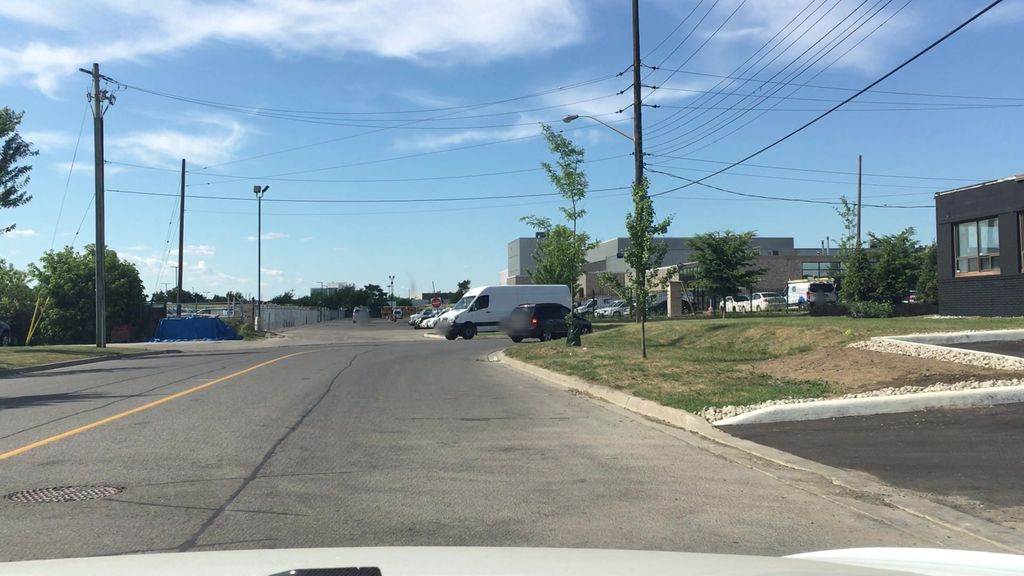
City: toronto